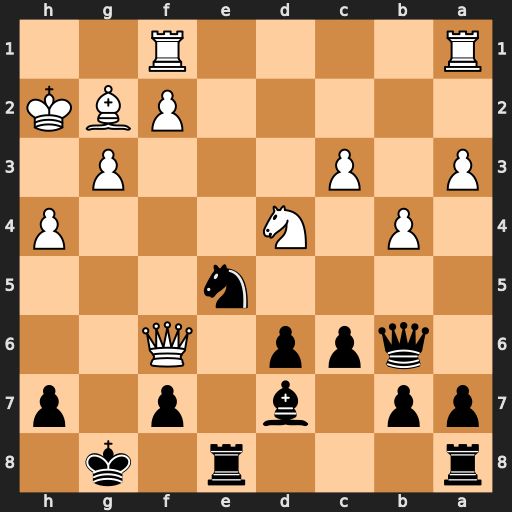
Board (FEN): r3r1k1/pp1b1p1p/1qpp1Q2/4n3/1P1N3P/P1P3P1/5PBK/R4R2
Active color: b
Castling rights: -
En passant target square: -
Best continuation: Ng4+ Kg1 Nxf6